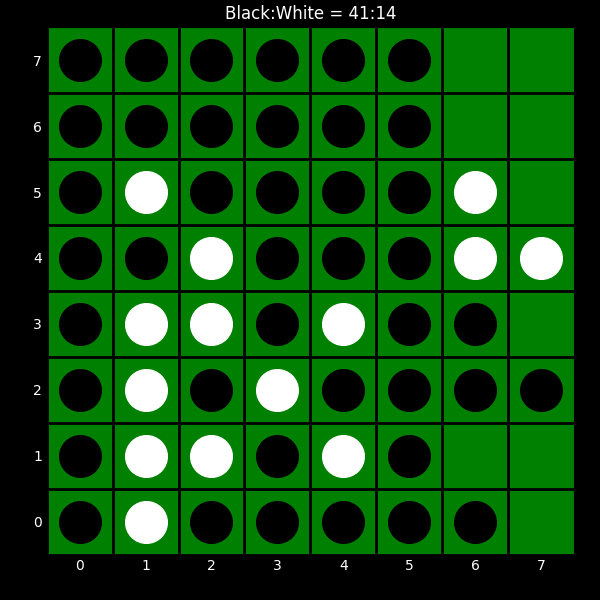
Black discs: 41
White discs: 14